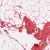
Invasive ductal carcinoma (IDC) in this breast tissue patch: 0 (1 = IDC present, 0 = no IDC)